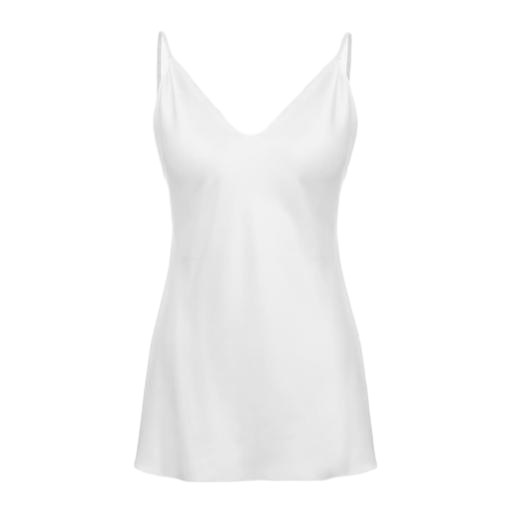
white v-neck cami, white cami, white camisole, white background